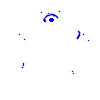
Particle: electron